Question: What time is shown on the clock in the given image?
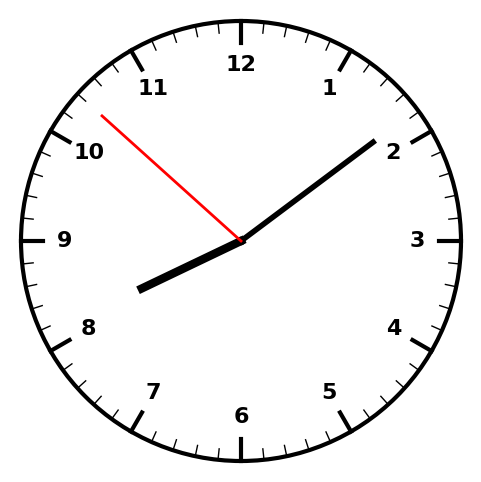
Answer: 08:08:52